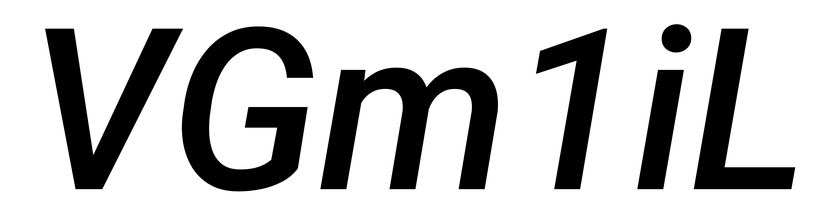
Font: Roboto-Italic_Medium_Italic